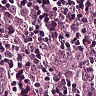
Metastatic tissue present: yes